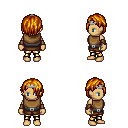
a pixel art fantasy rpg character, female body template, human, tanned skin, leather chest armor, gold greaves, dark blonde bangs hairstyle, silver tiara, cloth bracers, four views (front, back, left, right), 2x2 character sprite sheet, small pixel art, hard edges, no anti-aliasing